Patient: sex F, age 67
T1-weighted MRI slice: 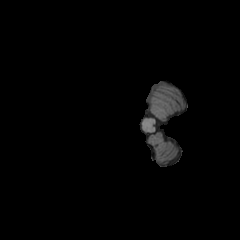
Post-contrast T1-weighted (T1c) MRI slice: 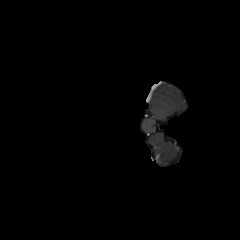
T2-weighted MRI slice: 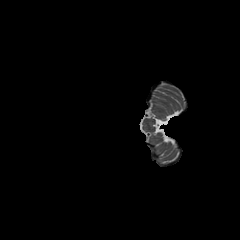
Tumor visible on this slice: no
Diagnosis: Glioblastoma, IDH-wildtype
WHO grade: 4